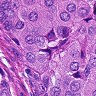
Metastatic tissue present: yes